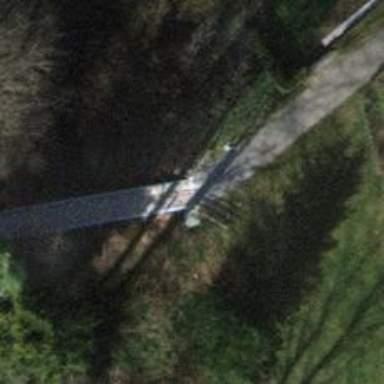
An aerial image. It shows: Footway on bridge.